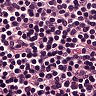
Metastatic tissue present: no